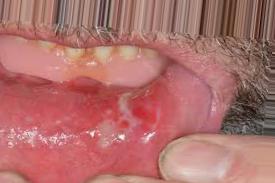
Condition: Mouth Ulcer